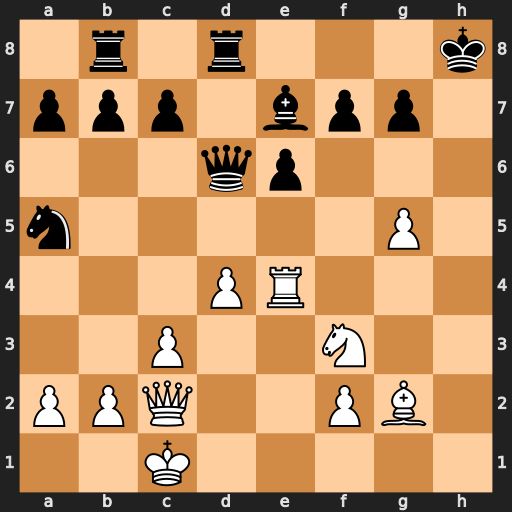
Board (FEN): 1r1r3k/ppp1bpp1/3qp3/n5P1/3PR3/2P2N2/PPQ2PB1/2K5
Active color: w
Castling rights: -
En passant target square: -
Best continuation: Rh4+ Kg8 Qh7+ Kf8 Qh8#